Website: lowes
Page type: store-pickup
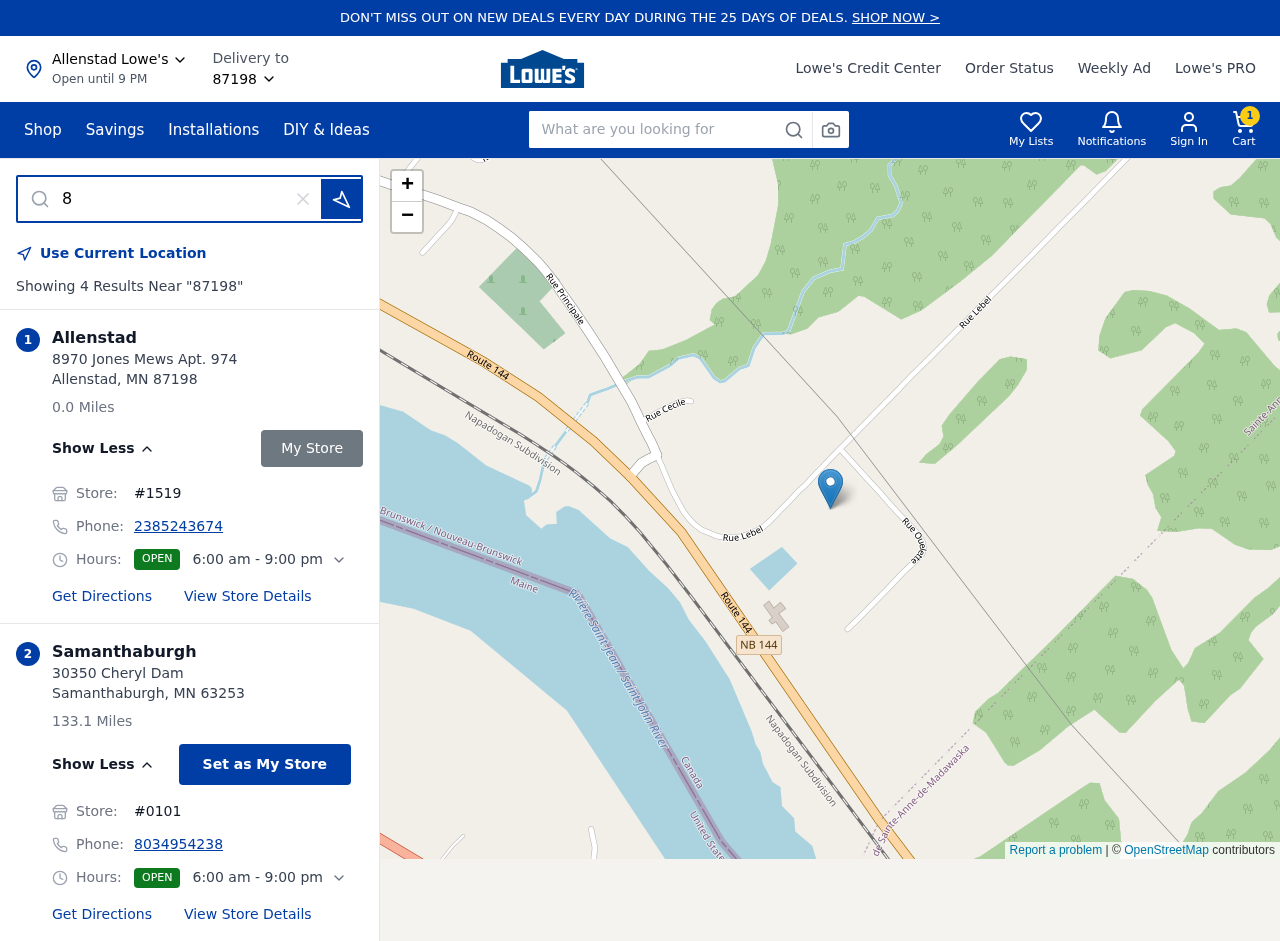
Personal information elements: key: PII_CITY
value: Allenstad
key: PII_CITY2
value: Samanthaburgh
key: PII_LOCATION1_STREET
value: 8970 Jones Mews Apt. 974
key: PII_LOCATION2_POSTCODE
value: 63253
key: PII_LOCATION2_STREET
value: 30350 Cheryl Dam
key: PII_PHONE
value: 2385243674
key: PII_PHONE_ALT
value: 8034954238
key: PII_POSTCODE
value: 87198
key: PII_STATE_ABBR
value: MN
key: PII_POSTCODE3
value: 87198
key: PII_POSTCODE_FULL
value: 87198
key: PII_POSTCODE_NUMERIC
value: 87198
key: PII_STATE_ABBR2
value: MN
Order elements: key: ORDER_NUM_ITEMS
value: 1
Search elements: key: HEADER_SEARCH
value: What are you looking for
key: SEARCH_STORE_LOCATION
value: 87198